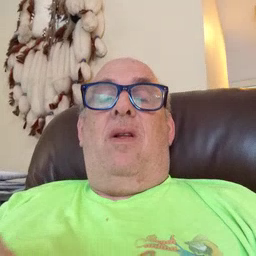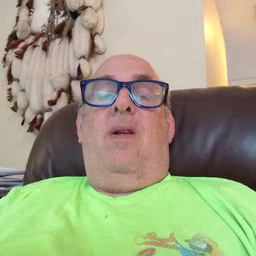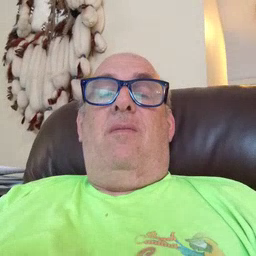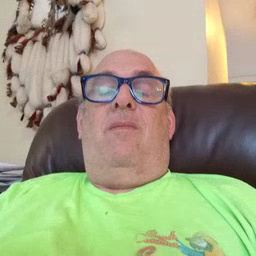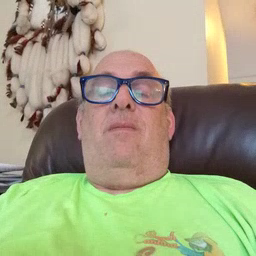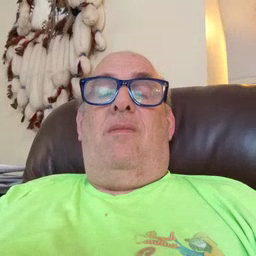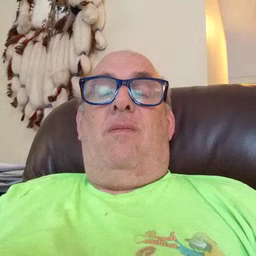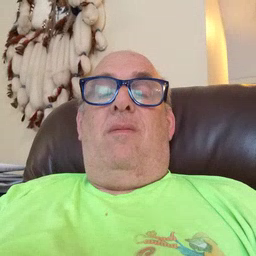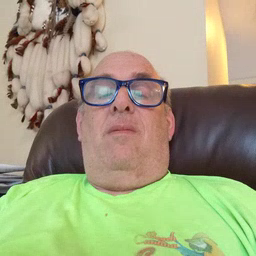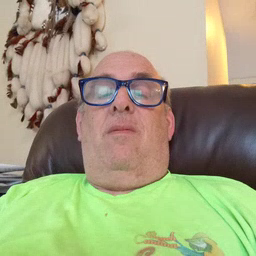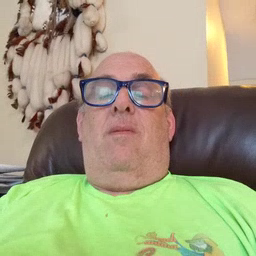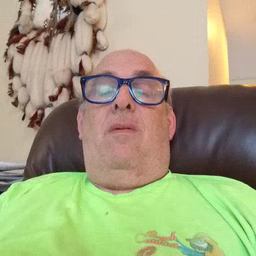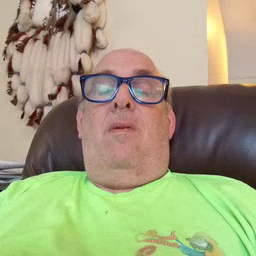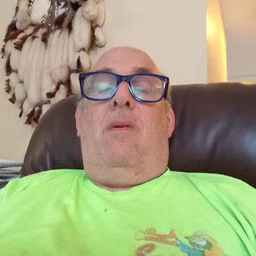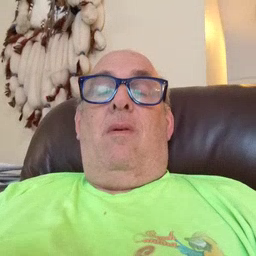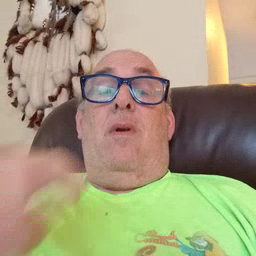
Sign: balloon